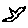
Label: bird